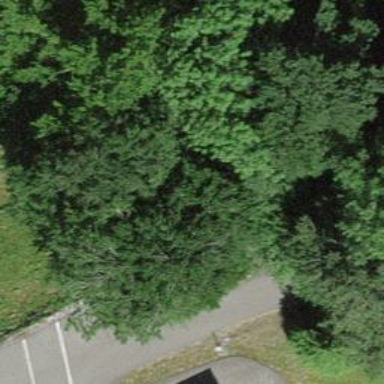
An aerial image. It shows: Unpaved footway.